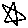
Label: star